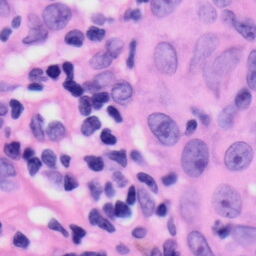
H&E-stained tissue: Skin